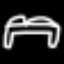
Label: bed